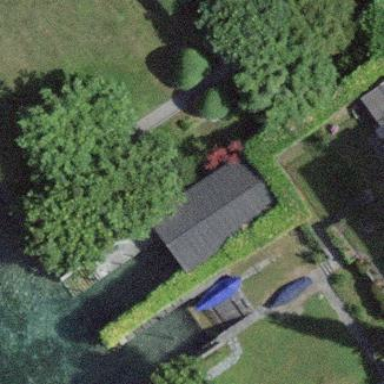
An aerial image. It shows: Boathouse.